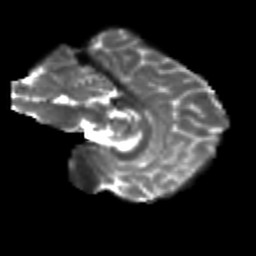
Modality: T2w
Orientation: sagittal
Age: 19
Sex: female
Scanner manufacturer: siemens
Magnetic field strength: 3 T
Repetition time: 3.5 s
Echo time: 0.104 s